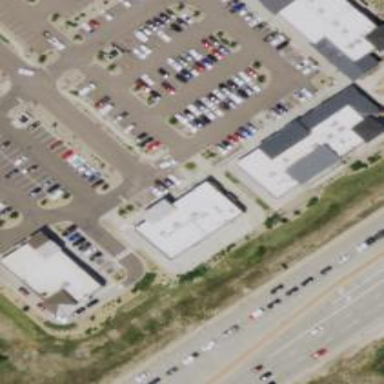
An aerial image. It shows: Retail building.